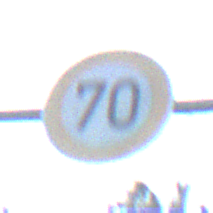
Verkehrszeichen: Geschwindigkeit70
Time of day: MorningAfternoon
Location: Outdoor (Nature)
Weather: PartlyCloudy
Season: NotSpecified
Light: Natural